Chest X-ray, AP view. Patient: 27 years old, sex F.
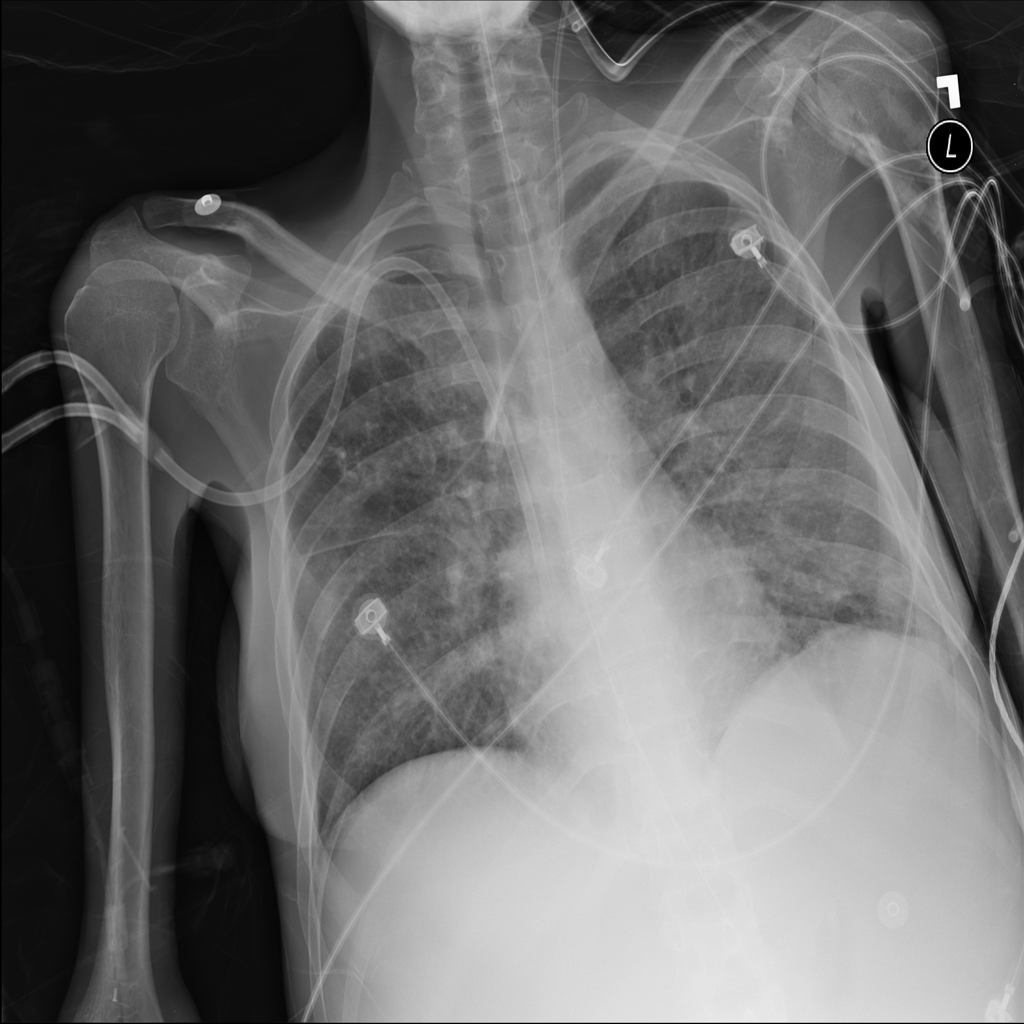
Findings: Edema, Infiltration, Pneumonia